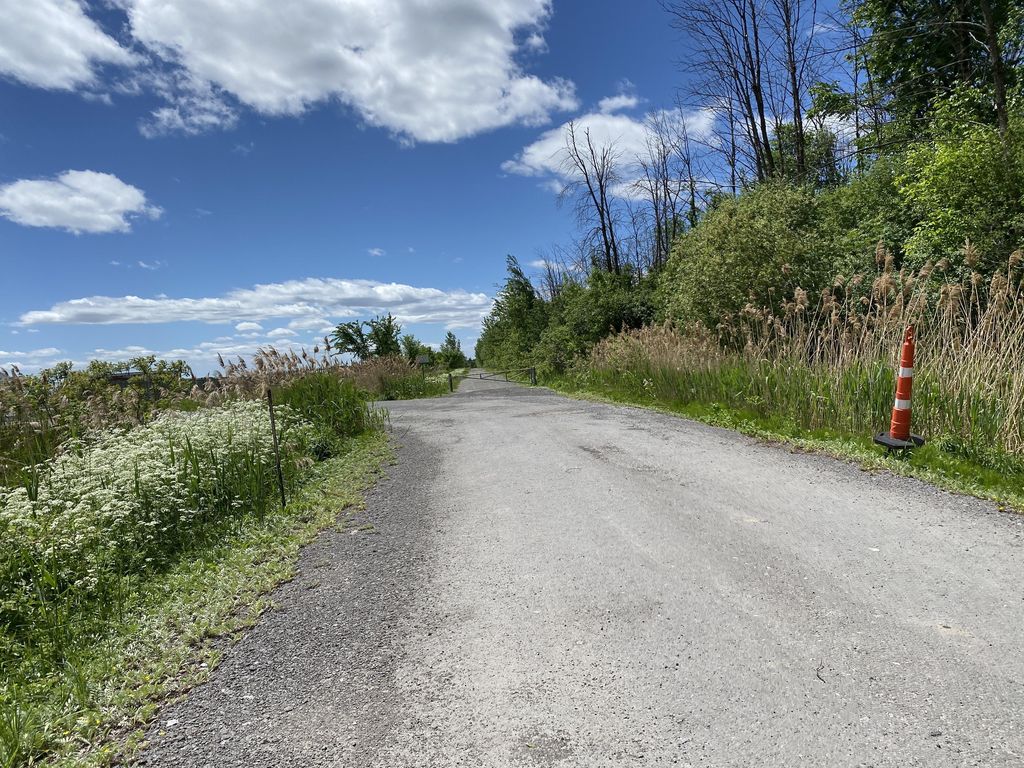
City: montreal